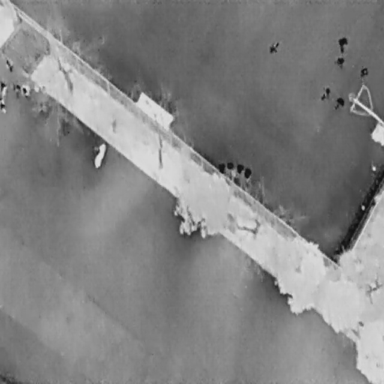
There are 12 objects shown in the infrared image, including 11 People, and a Bicycle.